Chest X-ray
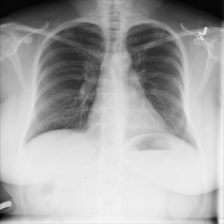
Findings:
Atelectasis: negative
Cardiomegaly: negative
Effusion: negative
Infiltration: negative
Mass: negative
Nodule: negative
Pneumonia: negative
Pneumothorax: negative
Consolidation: negative
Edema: negative
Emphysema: negative
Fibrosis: negative
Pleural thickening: negative
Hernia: negative